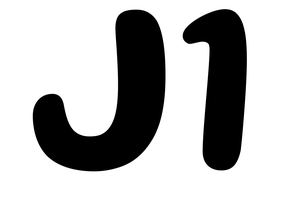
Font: Gluten_Medium